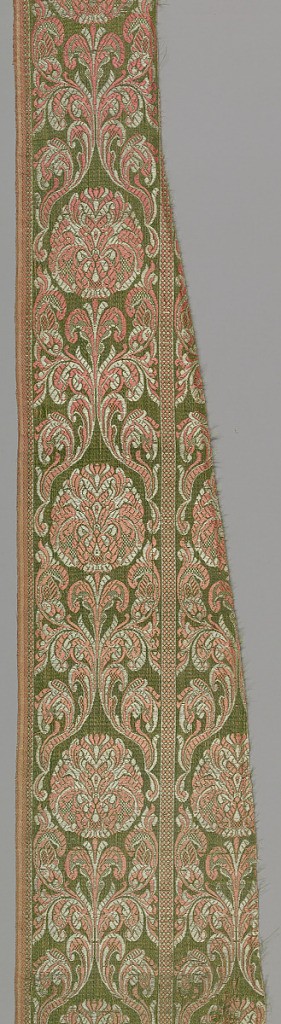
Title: Fragment
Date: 17th century
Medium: silk, metallic Technique: 3/1 twill with complementary weft floats.
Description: Green, pink, and silver weave. Vertical scroll. Conventionalized floral motifs between narrow bands of checkered motif.???